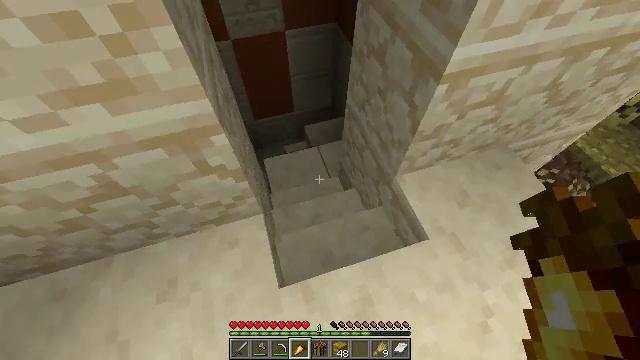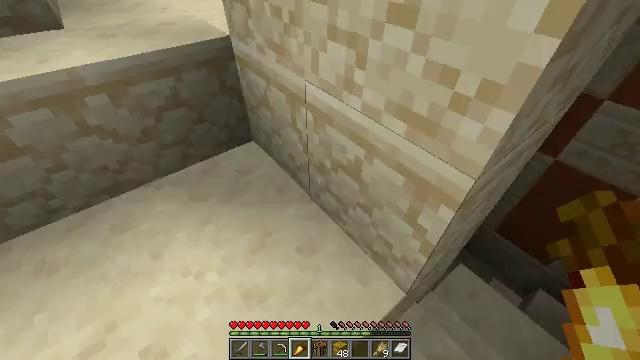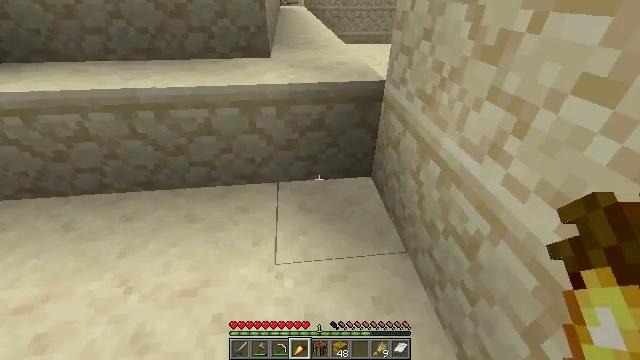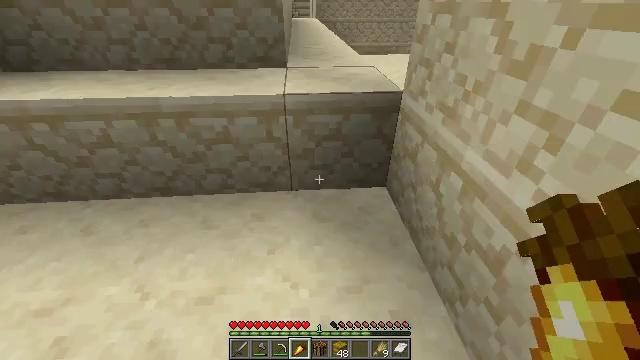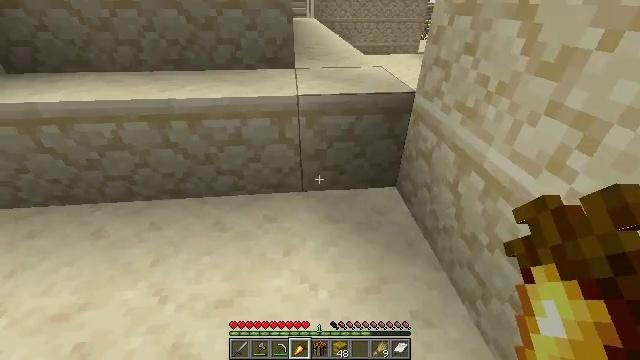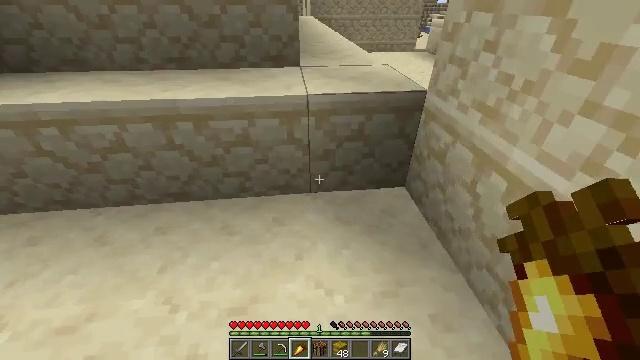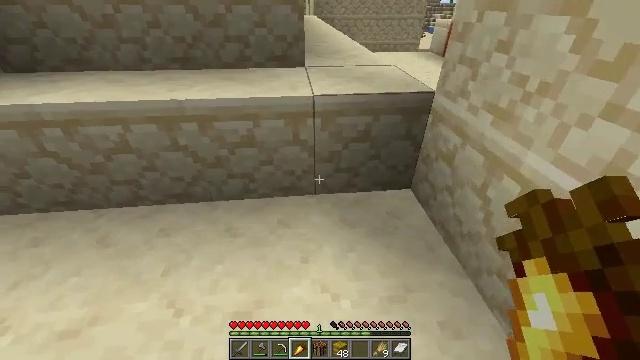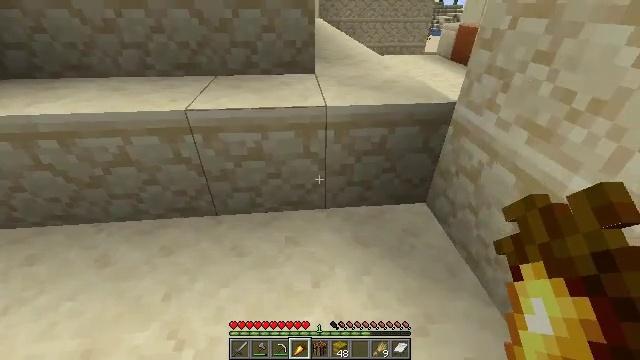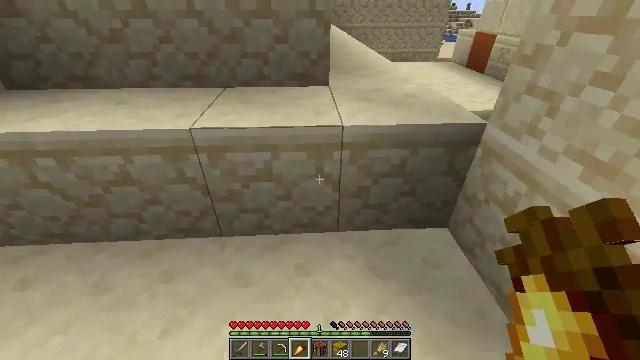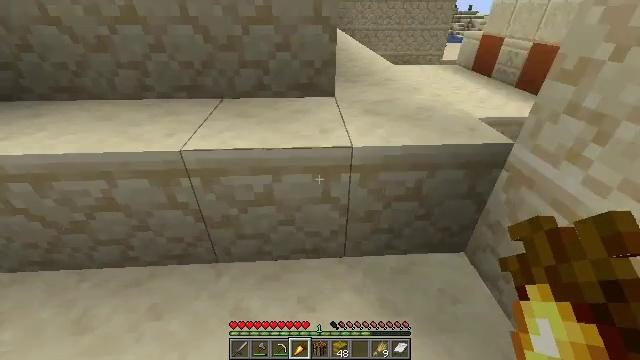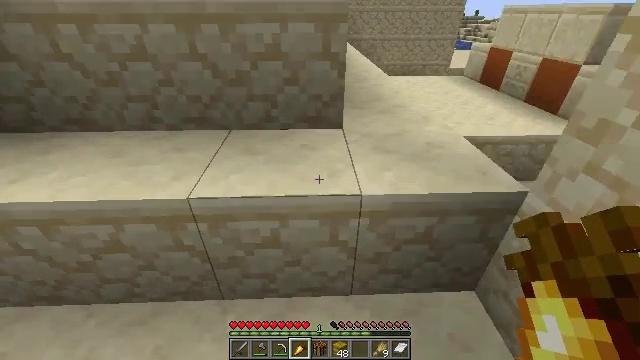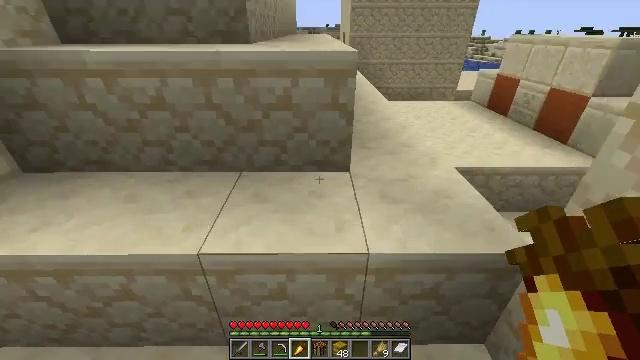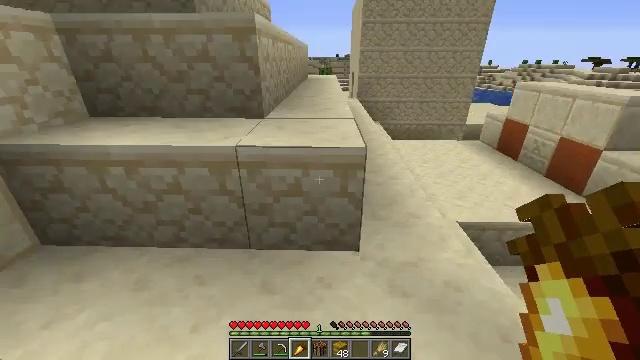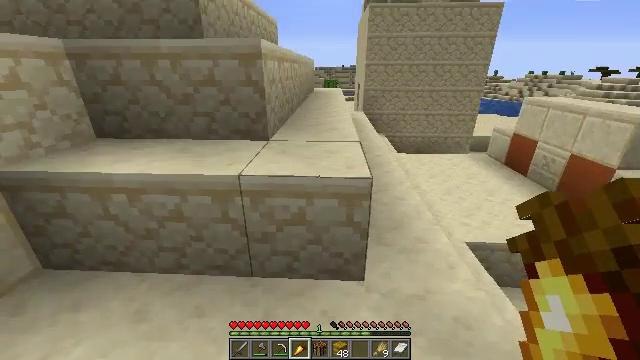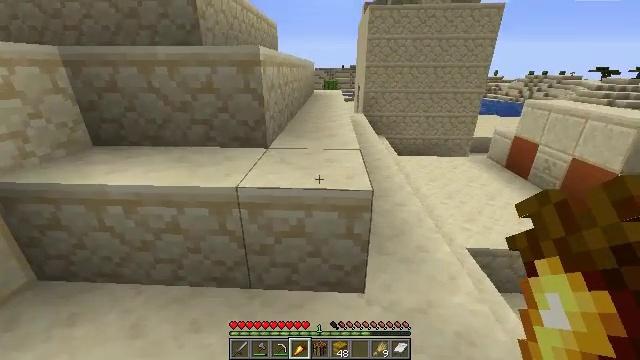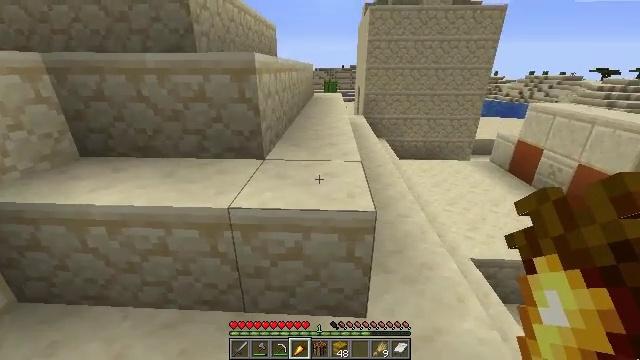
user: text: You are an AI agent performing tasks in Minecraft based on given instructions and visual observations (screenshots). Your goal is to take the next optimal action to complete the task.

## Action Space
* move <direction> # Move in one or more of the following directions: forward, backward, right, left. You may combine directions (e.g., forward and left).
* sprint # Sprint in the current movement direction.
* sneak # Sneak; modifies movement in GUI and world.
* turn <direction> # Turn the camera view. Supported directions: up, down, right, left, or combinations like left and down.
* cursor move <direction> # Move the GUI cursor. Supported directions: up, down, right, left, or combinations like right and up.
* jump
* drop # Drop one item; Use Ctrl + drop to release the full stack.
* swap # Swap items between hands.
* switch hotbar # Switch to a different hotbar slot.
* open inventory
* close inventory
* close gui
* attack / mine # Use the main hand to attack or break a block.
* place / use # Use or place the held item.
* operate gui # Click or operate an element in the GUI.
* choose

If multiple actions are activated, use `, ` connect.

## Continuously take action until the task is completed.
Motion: motion action
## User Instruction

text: Gather orange terracotta blocks.
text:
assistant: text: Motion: turn left and up
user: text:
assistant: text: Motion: turn left and up
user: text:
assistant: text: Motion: move left, turn left and up
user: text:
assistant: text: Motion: move left, turn right
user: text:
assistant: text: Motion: move forward and move left, turn right
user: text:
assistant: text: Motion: move forward
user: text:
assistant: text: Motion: move forward
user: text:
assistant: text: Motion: move forward, turn left
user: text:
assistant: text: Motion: move forward
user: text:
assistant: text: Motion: move forward, turn left, jump
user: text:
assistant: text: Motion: move forward, turn left and up, jump
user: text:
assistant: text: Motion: move forward, turn left and up, jump
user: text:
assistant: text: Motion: move forward, turn left and up, jump
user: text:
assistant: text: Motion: move forward, jump
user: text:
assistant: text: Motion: move forward
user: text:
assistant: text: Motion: move forward
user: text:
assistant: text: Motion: move forward
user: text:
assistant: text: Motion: move forward, jump
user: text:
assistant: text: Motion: move forward, jump
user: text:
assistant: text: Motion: move forward, jump
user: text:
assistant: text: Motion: move forward, turn left, jump
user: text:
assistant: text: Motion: move forward, turn left and up, jump
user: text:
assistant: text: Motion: move forward, turn left and up, jump
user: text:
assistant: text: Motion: move forward, turn left and up
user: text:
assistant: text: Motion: move forward
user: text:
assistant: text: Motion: move forward, turn left
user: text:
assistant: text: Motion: move forward, turn left
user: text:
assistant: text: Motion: move forward, turn left
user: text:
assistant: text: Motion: move forward, jump
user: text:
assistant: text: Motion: move forward, jump